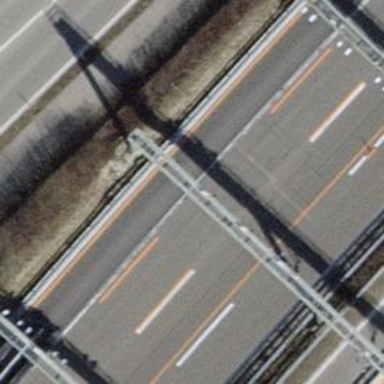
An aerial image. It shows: Toll gantry structure.